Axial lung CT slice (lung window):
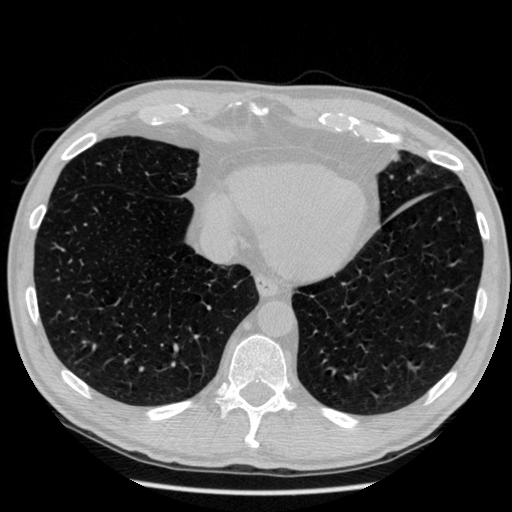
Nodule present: no